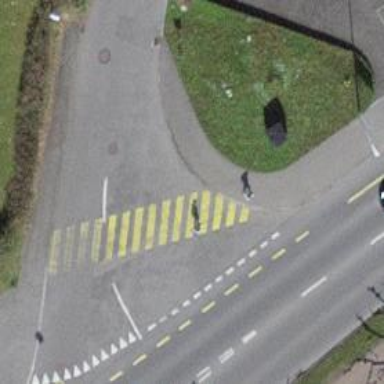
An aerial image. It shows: Kerb barrier.